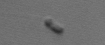
Label: Chaetoceros_tenuissimus